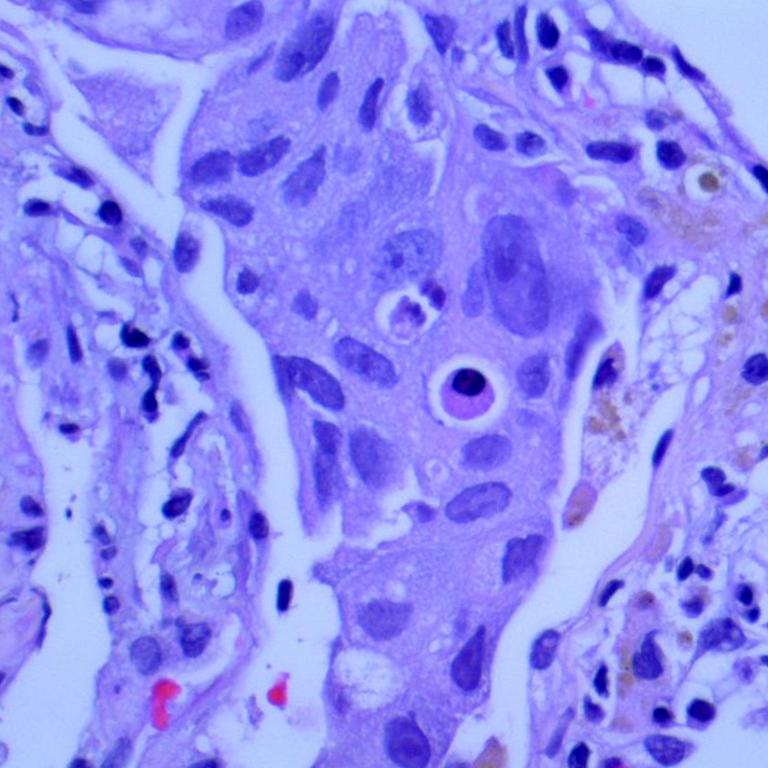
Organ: lung
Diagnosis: adenocarcinomas